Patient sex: M
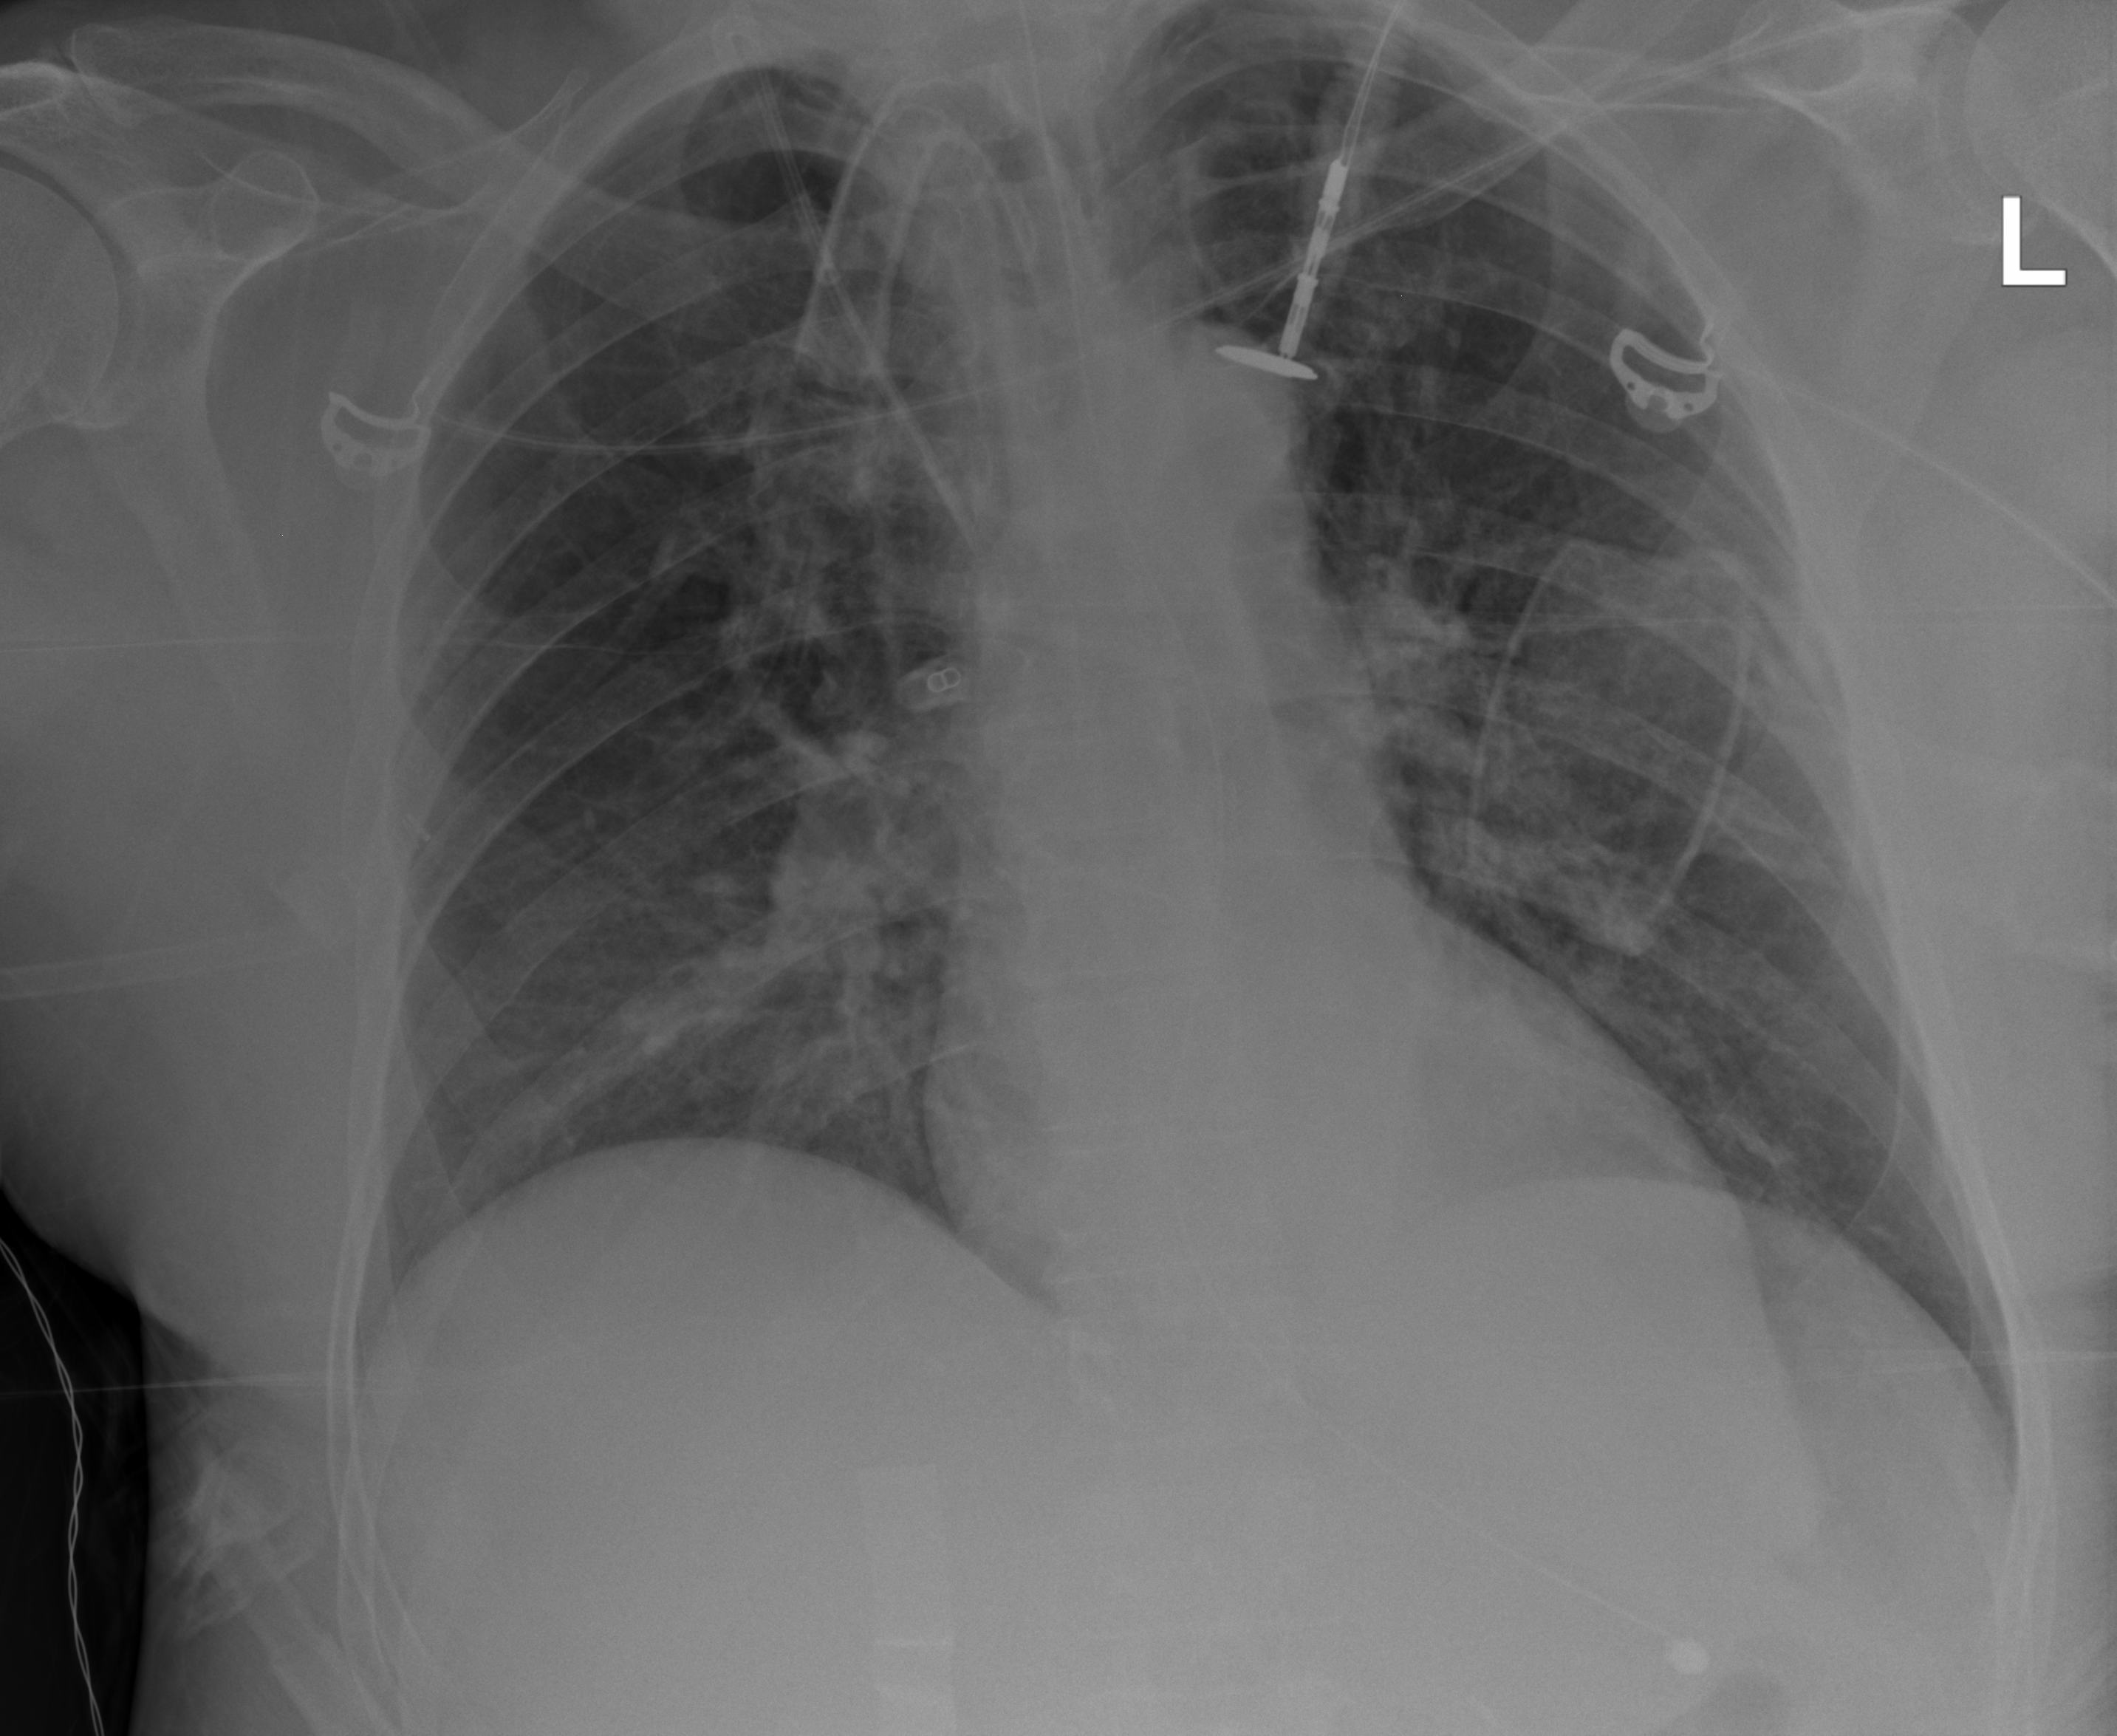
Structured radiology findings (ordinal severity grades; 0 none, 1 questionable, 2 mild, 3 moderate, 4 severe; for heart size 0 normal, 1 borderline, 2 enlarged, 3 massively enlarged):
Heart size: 0
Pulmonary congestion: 0
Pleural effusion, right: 0
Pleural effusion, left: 0
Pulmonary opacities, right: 2
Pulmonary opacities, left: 2
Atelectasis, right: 2
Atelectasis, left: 2